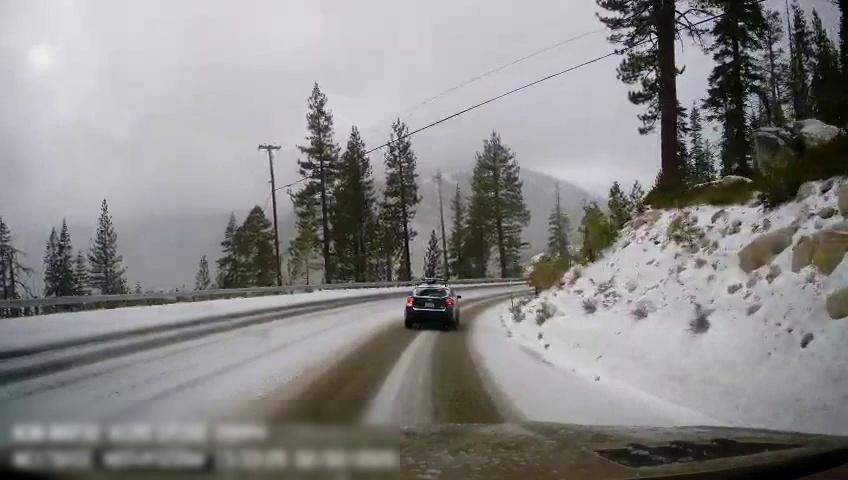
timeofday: Day
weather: Snowy
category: Drivable Space
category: Vehicles | Car